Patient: sex M, age 34
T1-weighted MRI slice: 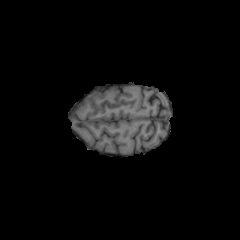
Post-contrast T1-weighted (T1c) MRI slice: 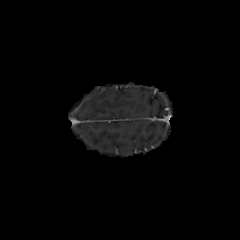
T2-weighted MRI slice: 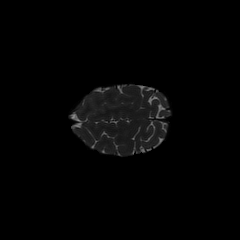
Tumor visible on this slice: no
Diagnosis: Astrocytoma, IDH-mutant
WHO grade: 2